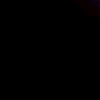
Label: space